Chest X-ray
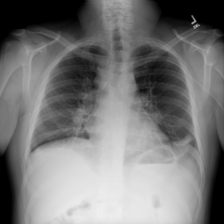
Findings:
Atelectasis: negative
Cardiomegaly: negative
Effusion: negative
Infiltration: negative
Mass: negative
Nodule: negative
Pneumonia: negative
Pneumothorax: negative
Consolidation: positive
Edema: negative
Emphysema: negative
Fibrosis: negative
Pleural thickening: negative
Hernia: negative